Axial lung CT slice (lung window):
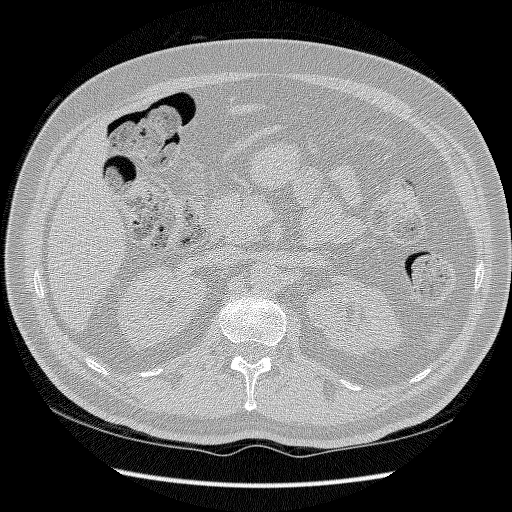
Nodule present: no